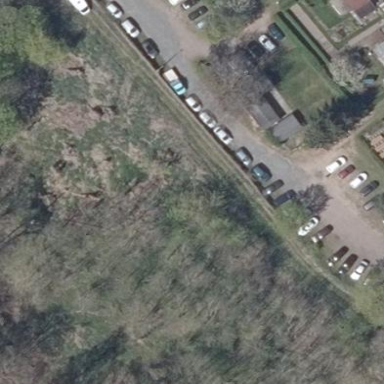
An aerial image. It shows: Parking area.